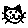
Label: cat